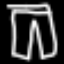
Label: pants